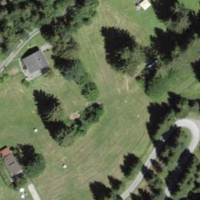
EUNIS habitat code: 24
Species observed at this site:
Anthericum ramosum